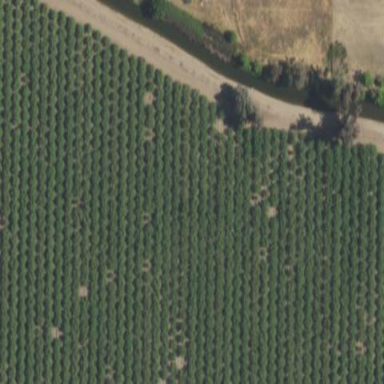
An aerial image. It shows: Orchard area used for field cropland.